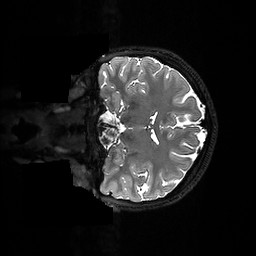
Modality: T2w
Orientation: coronal
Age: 23
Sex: female
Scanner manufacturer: ge
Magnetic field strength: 3 T
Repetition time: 3.202 s
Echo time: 0.06725 s